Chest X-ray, PA view. Patient: 66 years old, sex F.
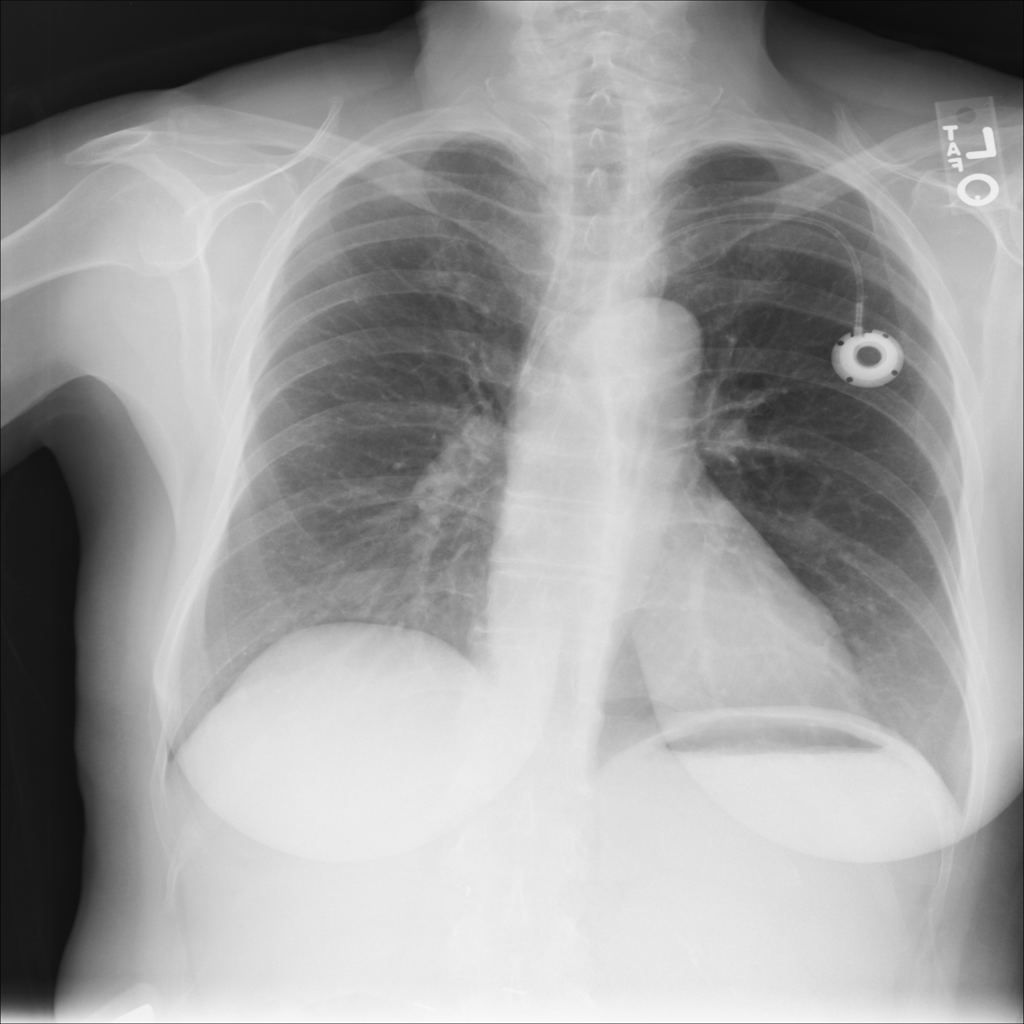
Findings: No Finding